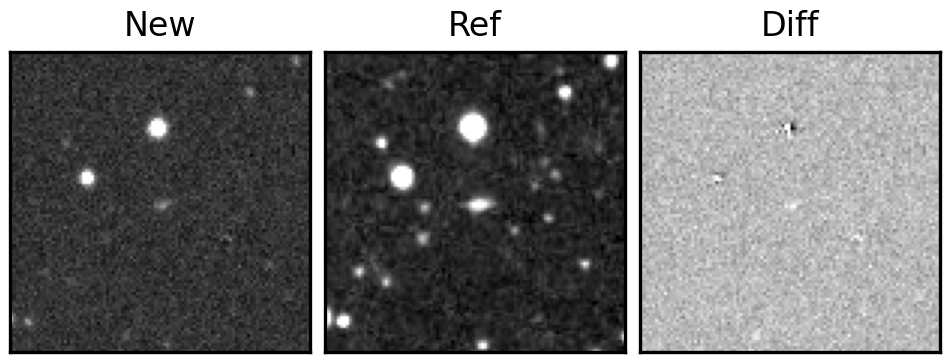
Label: real